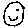
Label: smiley face